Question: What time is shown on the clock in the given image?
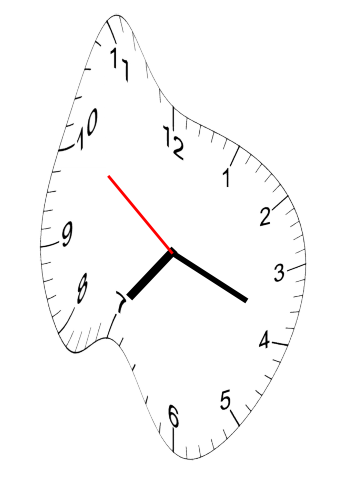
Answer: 07:18:51